RGB frame:
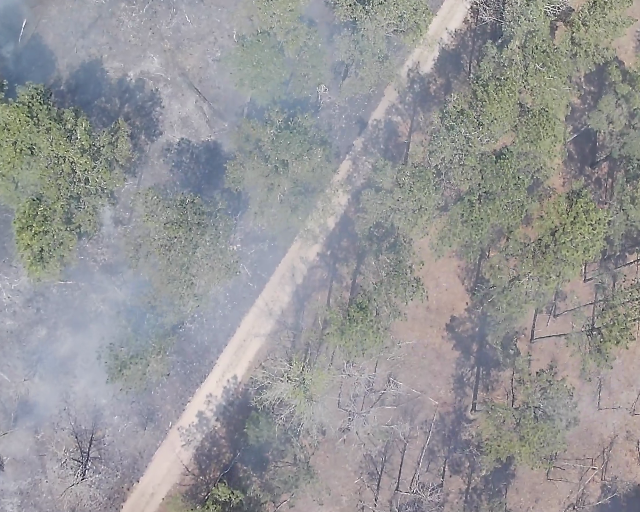
Thermal frame:
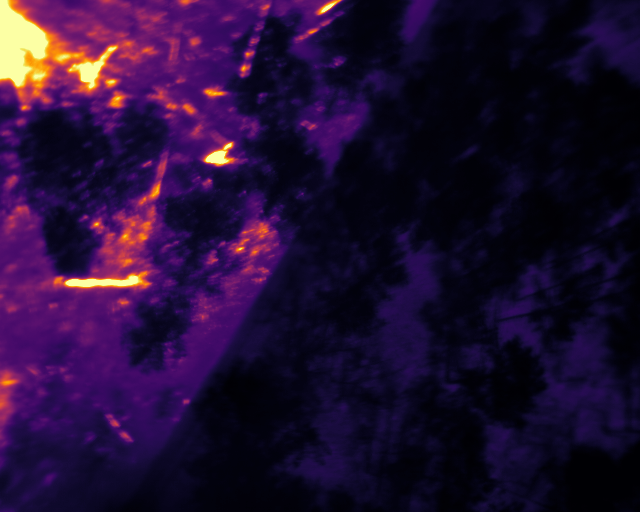
Captured: 2026-02-27 02:42:19
Pixels at or above 80 °C: 21036 (fraction of frame: 0.0642)